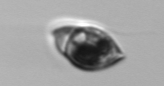
Label: Amphidinium